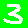
Digit: 3